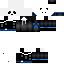
A male skeleton skin with dark skin, wearing brown helmet dressed in a blue armor chest and black pants, featuring a closed mouth.